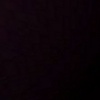
Label: space